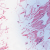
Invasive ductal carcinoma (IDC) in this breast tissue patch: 0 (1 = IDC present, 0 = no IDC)